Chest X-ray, PA view. Patient: 69 years old, sex M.
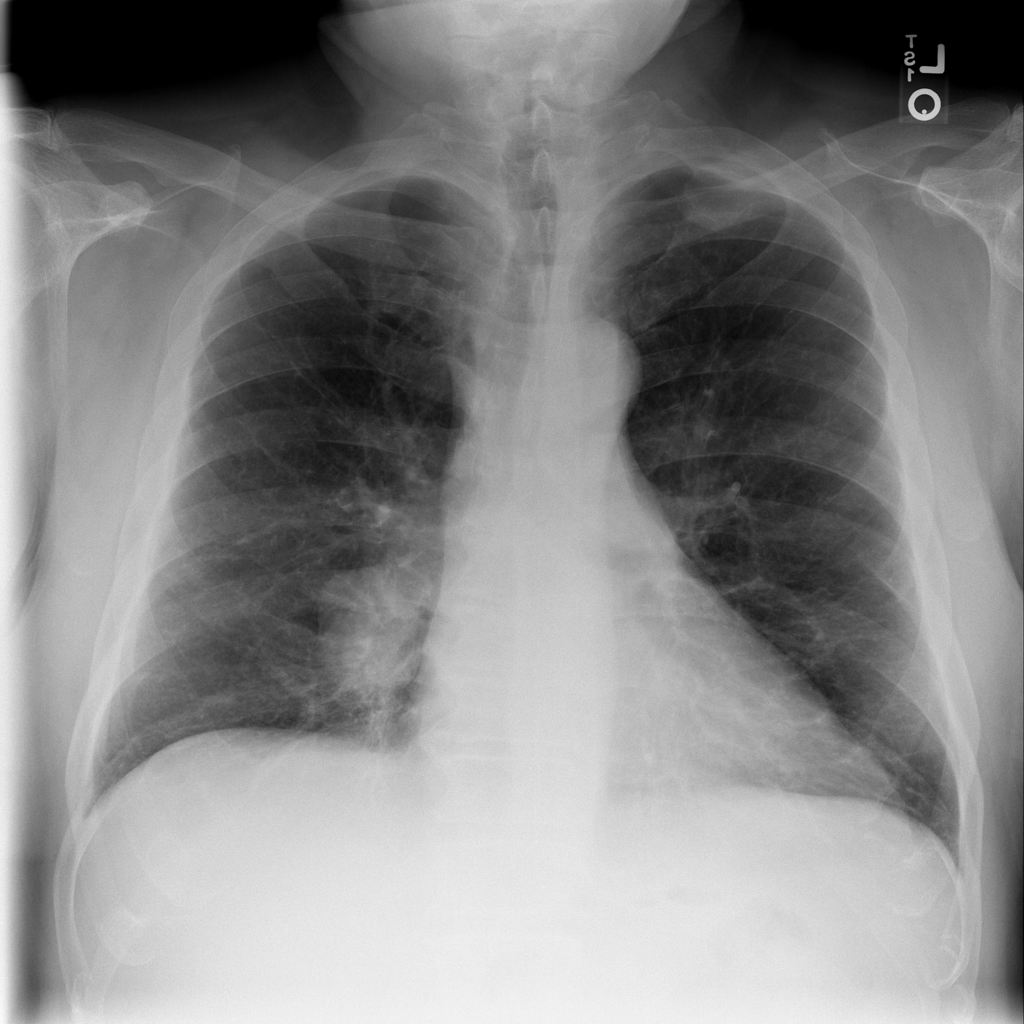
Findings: Fibrosis, Mass